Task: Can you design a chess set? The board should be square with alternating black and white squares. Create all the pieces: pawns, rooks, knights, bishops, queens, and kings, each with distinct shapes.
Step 298:
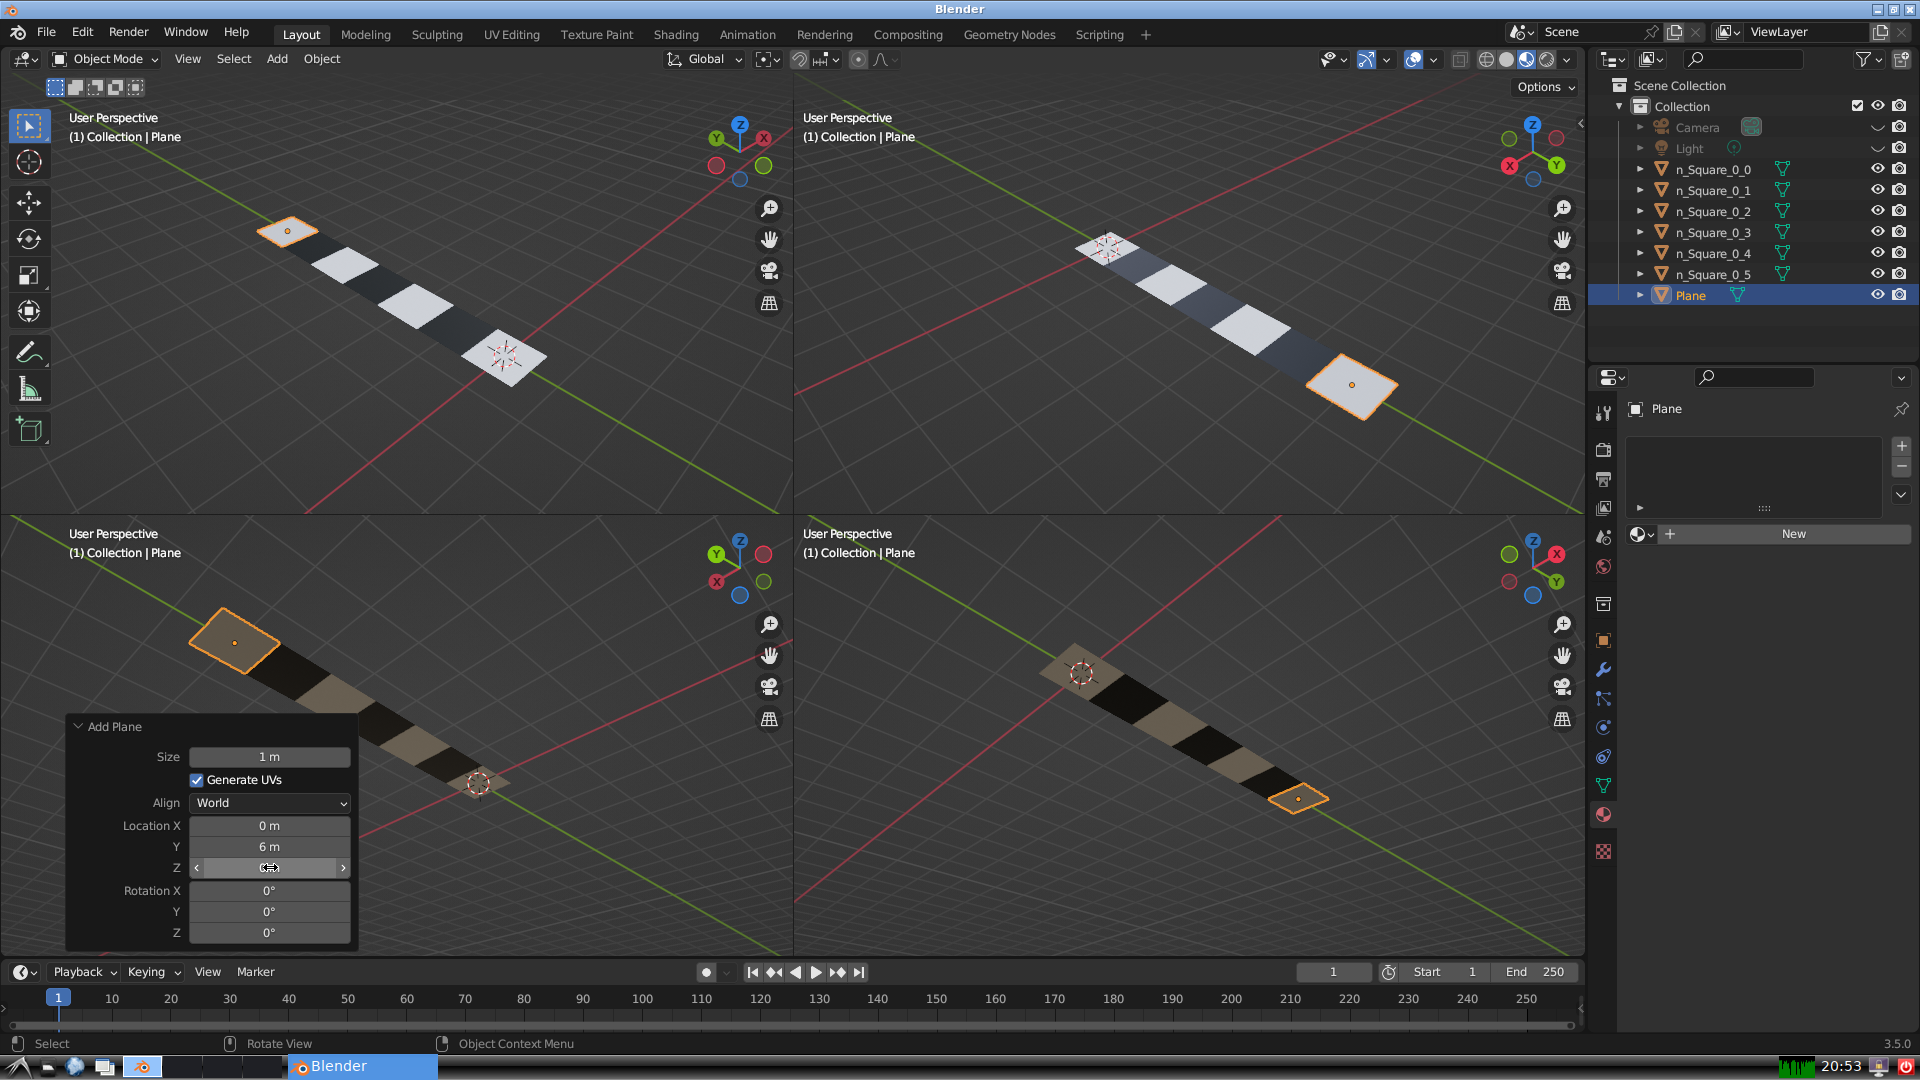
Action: {"mouse_move": [960, 540]}